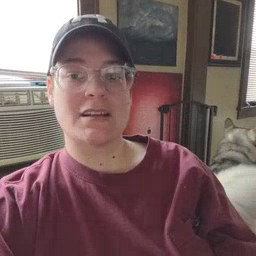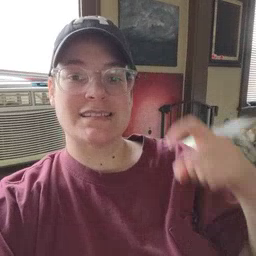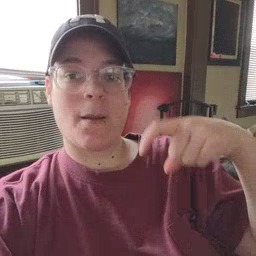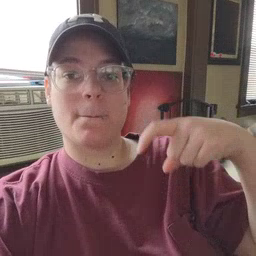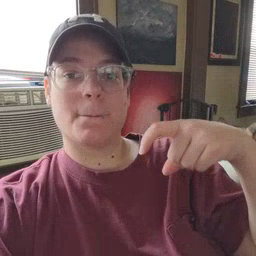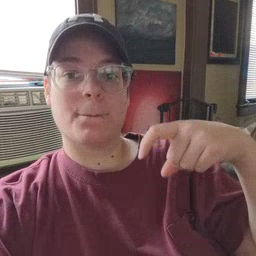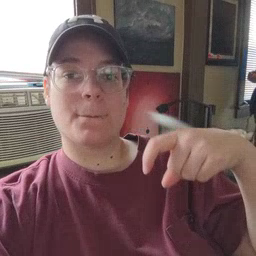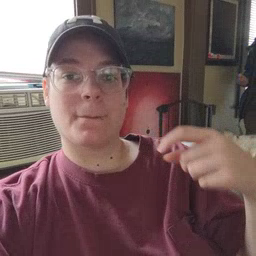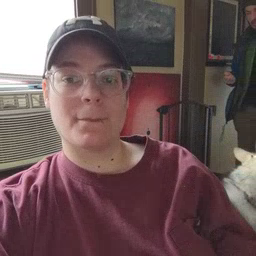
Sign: time